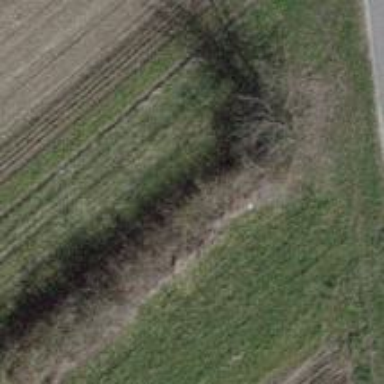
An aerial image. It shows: Hedge barrier.